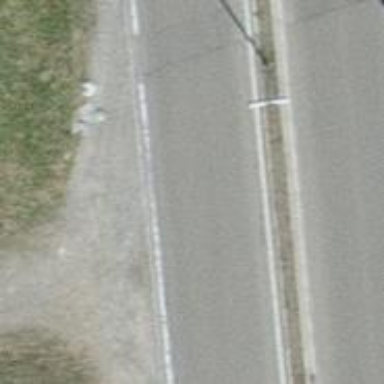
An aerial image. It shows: Asphalt road designated as trunk highway.